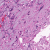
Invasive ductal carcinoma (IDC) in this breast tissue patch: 0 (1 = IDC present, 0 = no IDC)